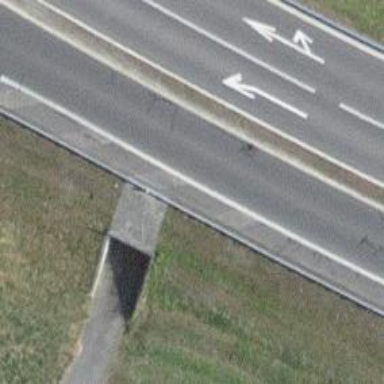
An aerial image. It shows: Asphalt road tunnel designated for service vehicles.